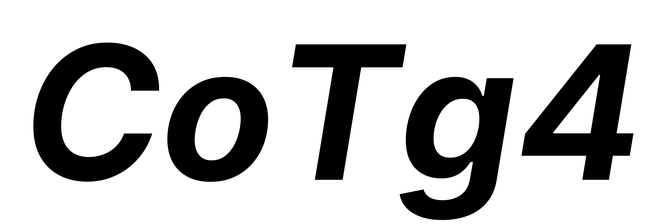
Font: Inter-Italic_Bold_Italic